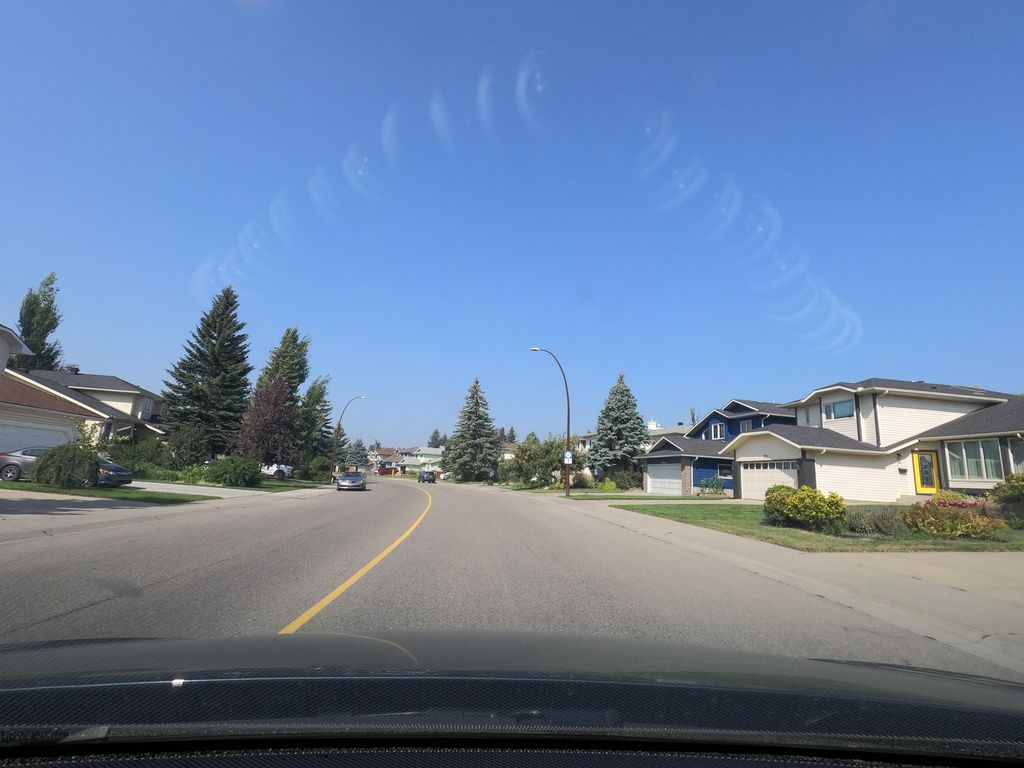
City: calgary